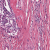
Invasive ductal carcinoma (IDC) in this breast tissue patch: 0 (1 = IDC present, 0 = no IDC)